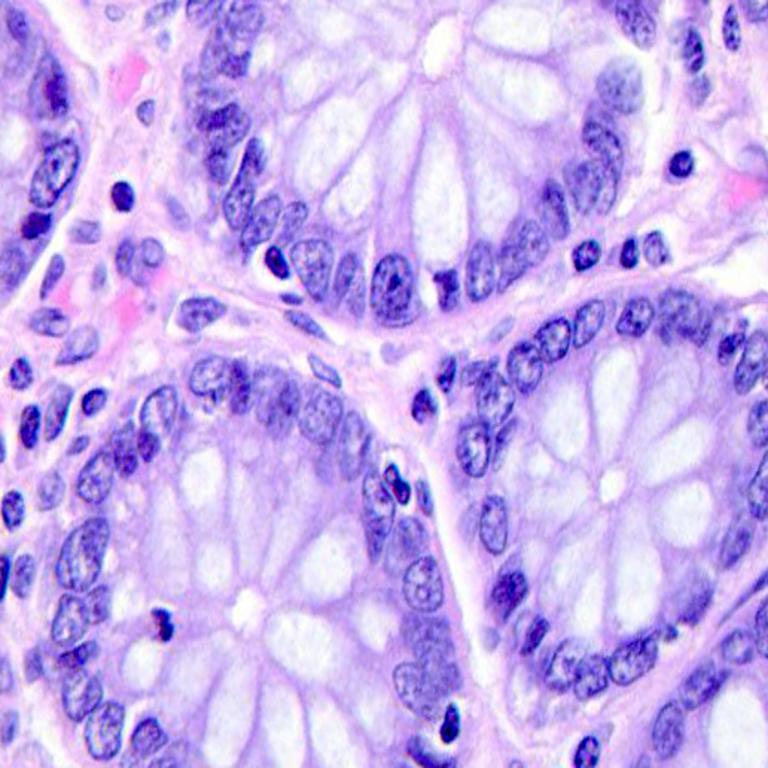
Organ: colon
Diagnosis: benign